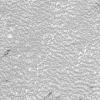
Atmospheric dust classification: not_dusty